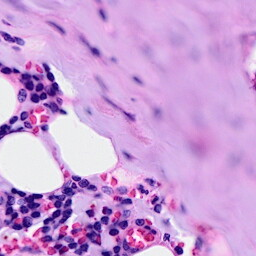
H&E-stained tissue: Breast